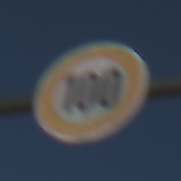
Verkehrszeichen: Geschwindigkeit100
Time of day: MorningAfternoon
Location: Outdoor (Nature)
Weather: Clear
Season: Autumn
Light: Natural